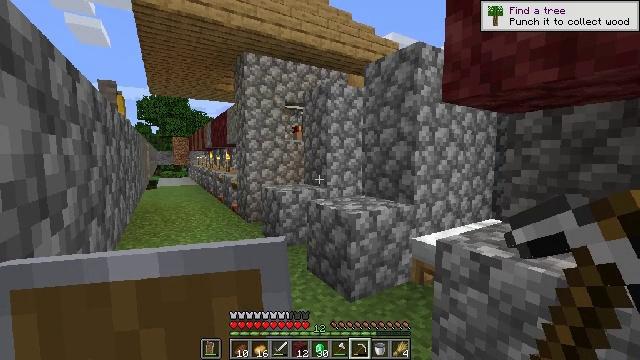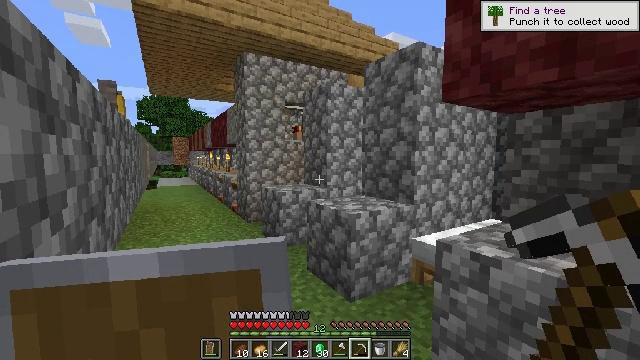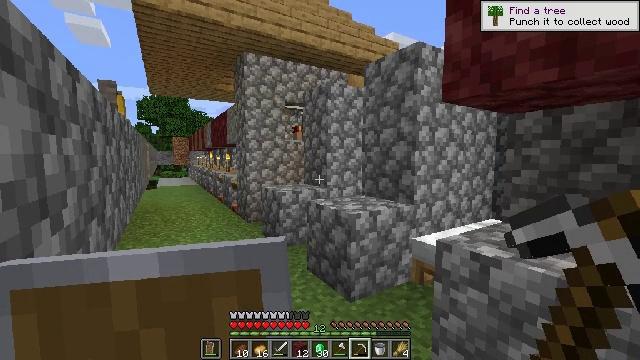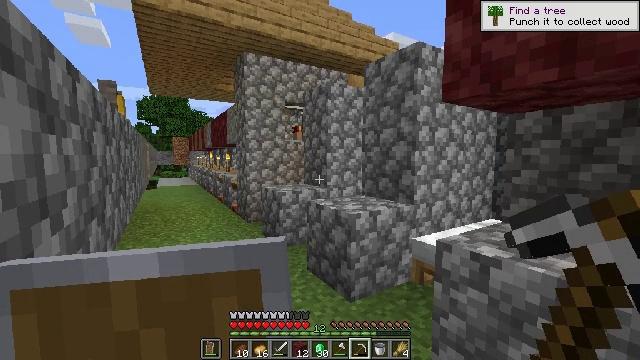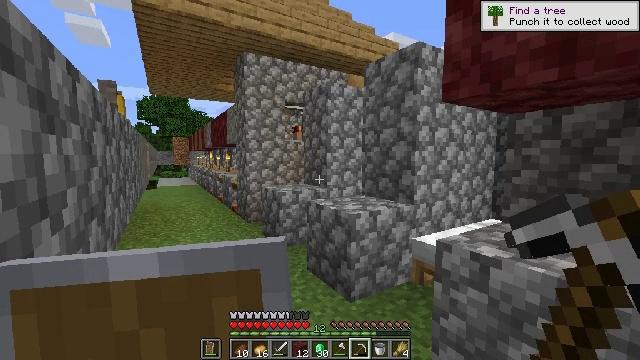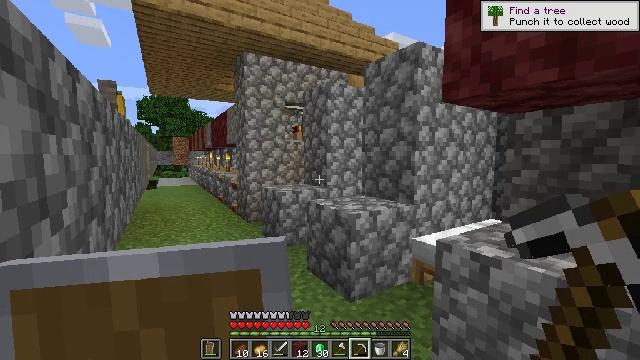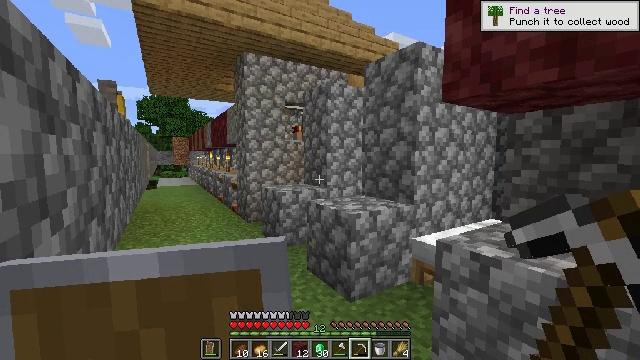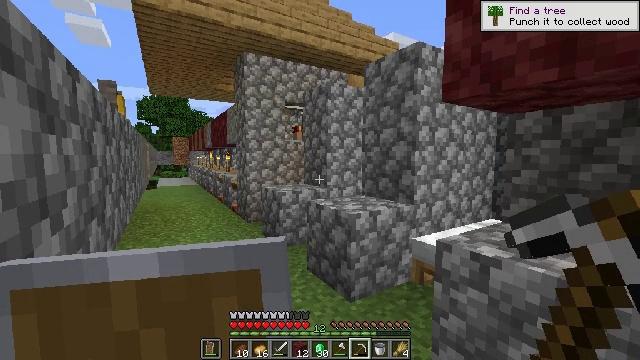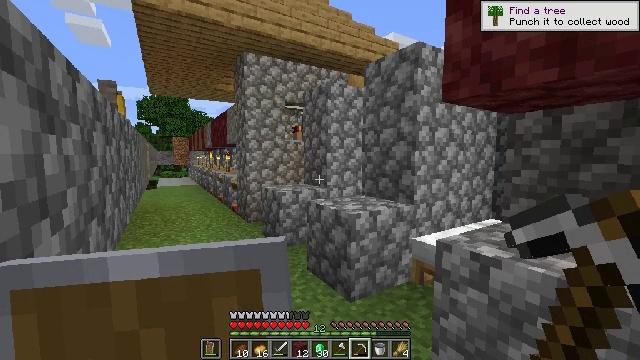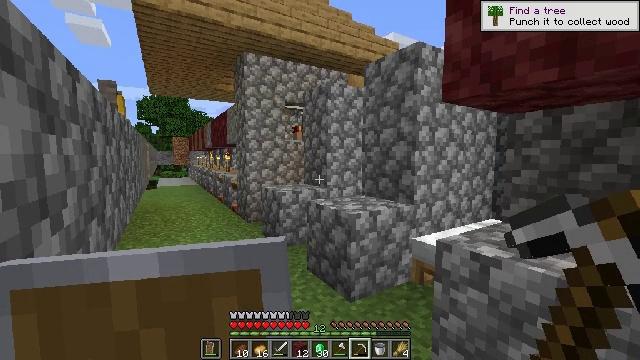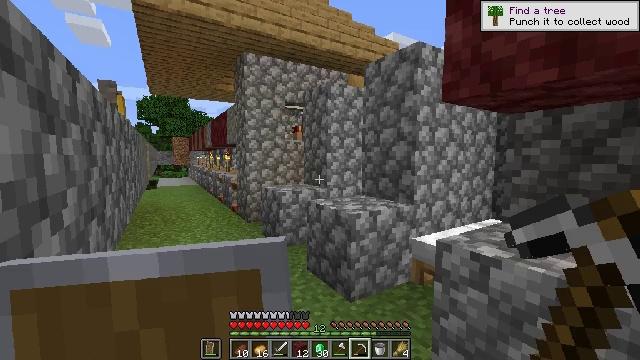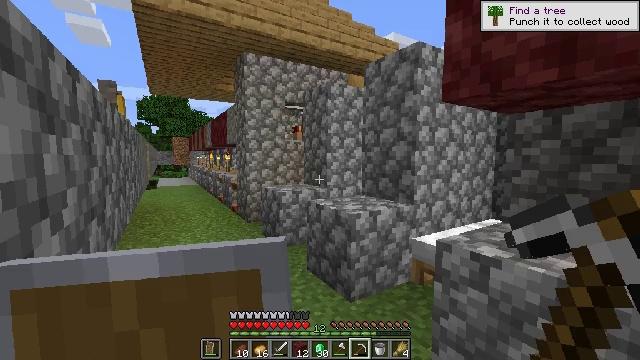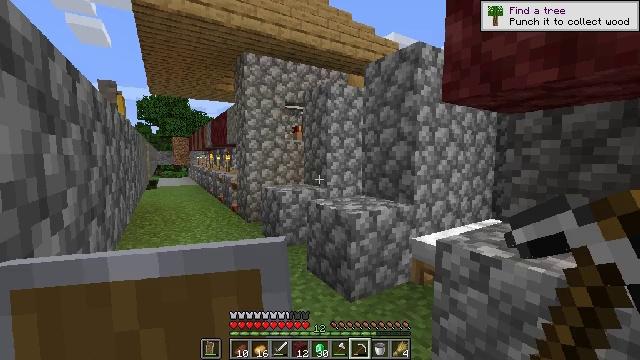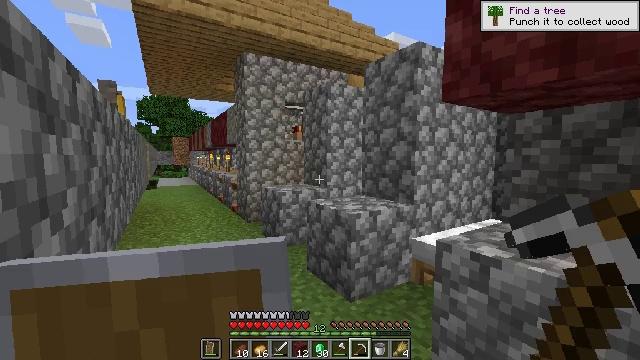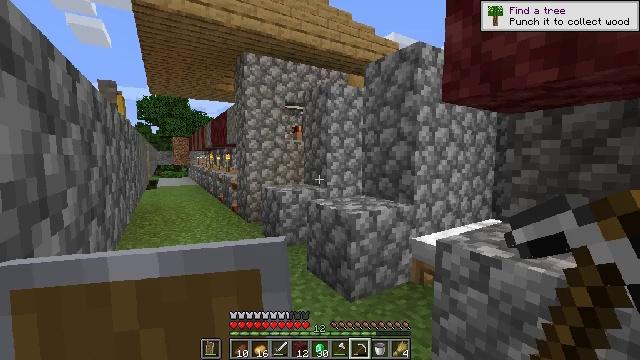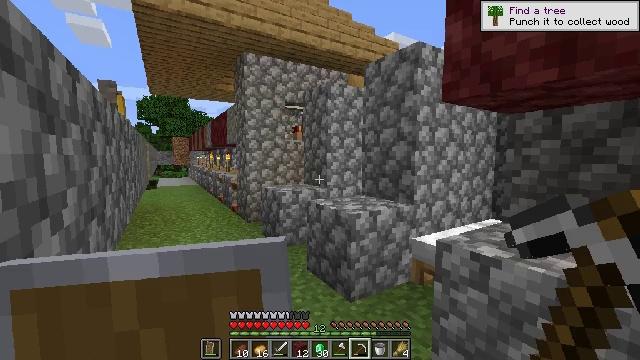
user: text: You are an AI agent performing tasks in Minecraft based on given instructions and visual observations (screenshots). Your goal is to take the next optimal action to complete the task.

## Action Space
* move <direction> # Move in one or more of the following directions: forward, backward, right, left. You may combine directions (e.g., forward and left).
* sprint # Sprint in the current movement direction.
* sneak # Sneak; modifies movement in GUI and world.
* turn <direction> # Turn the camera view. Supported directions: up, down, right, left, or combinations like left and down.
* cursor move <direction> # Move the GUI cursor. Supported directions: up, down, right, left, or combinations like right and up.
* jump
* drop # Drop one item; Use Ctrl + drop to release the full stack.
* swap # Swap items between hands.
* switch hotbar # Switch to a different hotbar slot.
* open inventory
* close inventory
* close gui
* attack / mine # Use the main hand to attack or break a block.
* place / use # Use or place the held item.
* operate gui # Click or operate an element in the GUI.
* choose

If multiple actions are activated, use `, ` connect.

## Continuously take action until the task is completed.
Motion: motion action
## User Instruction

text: Attack the bell to remove it.
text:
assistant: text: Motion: no_op
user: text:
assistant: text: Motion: no_op
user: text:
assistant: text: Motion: no_op
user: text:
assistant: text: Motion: no_op
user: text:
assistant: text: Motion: no_op
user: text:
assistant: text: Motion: no_op
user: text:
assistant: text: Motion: no_op
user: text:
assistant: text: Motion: no_op
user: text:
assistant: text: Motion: no_op
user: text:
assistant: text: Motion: no_op
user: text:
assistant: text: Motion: no_op
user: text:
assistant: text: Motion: no_op
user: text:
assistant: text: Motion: no_op
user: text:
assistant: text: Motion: no_op
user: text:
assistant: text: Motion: no_op
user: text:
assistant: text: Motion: no_op
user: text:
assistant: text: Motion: no_op
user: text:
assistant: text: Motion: turn right
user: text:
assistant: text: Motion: turn right and down
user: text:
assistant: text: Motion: turn right and down
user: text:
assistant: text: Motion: turn right and down
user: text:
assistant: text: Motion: turn right and down
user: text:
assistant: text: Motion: turn right and down
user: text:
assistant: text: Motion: turn right and down
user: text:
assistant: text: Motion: turn right and down
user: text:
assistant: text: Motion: turn right and down
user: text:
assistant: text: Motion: turn right and down
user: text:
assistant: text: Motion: turn right
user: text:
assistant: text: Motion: no_op
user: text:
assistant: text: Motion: no_op